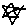
Label: star